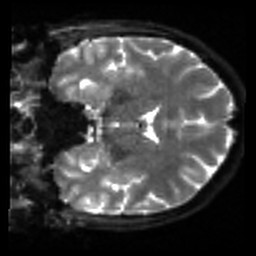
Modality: sbref
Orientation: coronal
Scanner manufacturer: siemens
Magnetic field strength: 3 T
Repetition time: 4 s
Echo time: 0.0594 s